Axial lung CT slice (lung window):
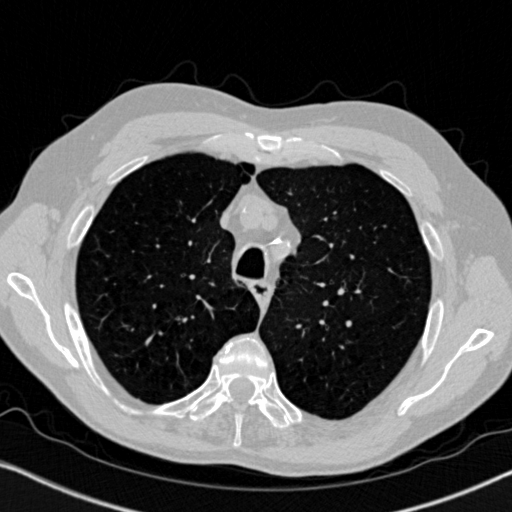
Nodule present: no